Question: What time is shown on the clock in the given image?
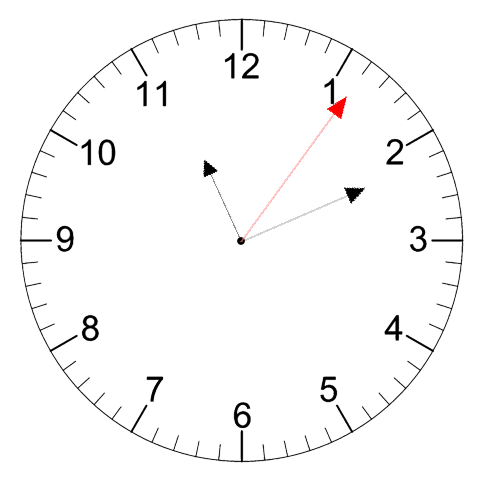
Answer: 11:11:06